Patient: sex M, age 44
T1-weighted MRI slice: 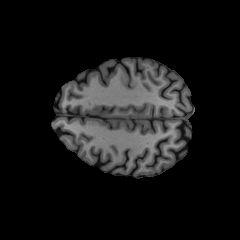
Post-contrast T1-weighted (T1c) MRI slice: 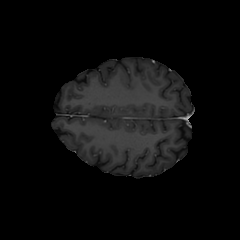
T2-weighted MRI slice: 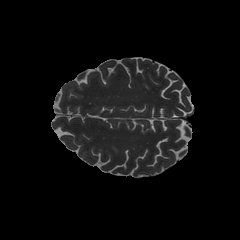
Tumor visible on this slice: no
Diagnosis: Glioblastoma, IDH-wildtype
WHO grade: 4